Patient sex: M
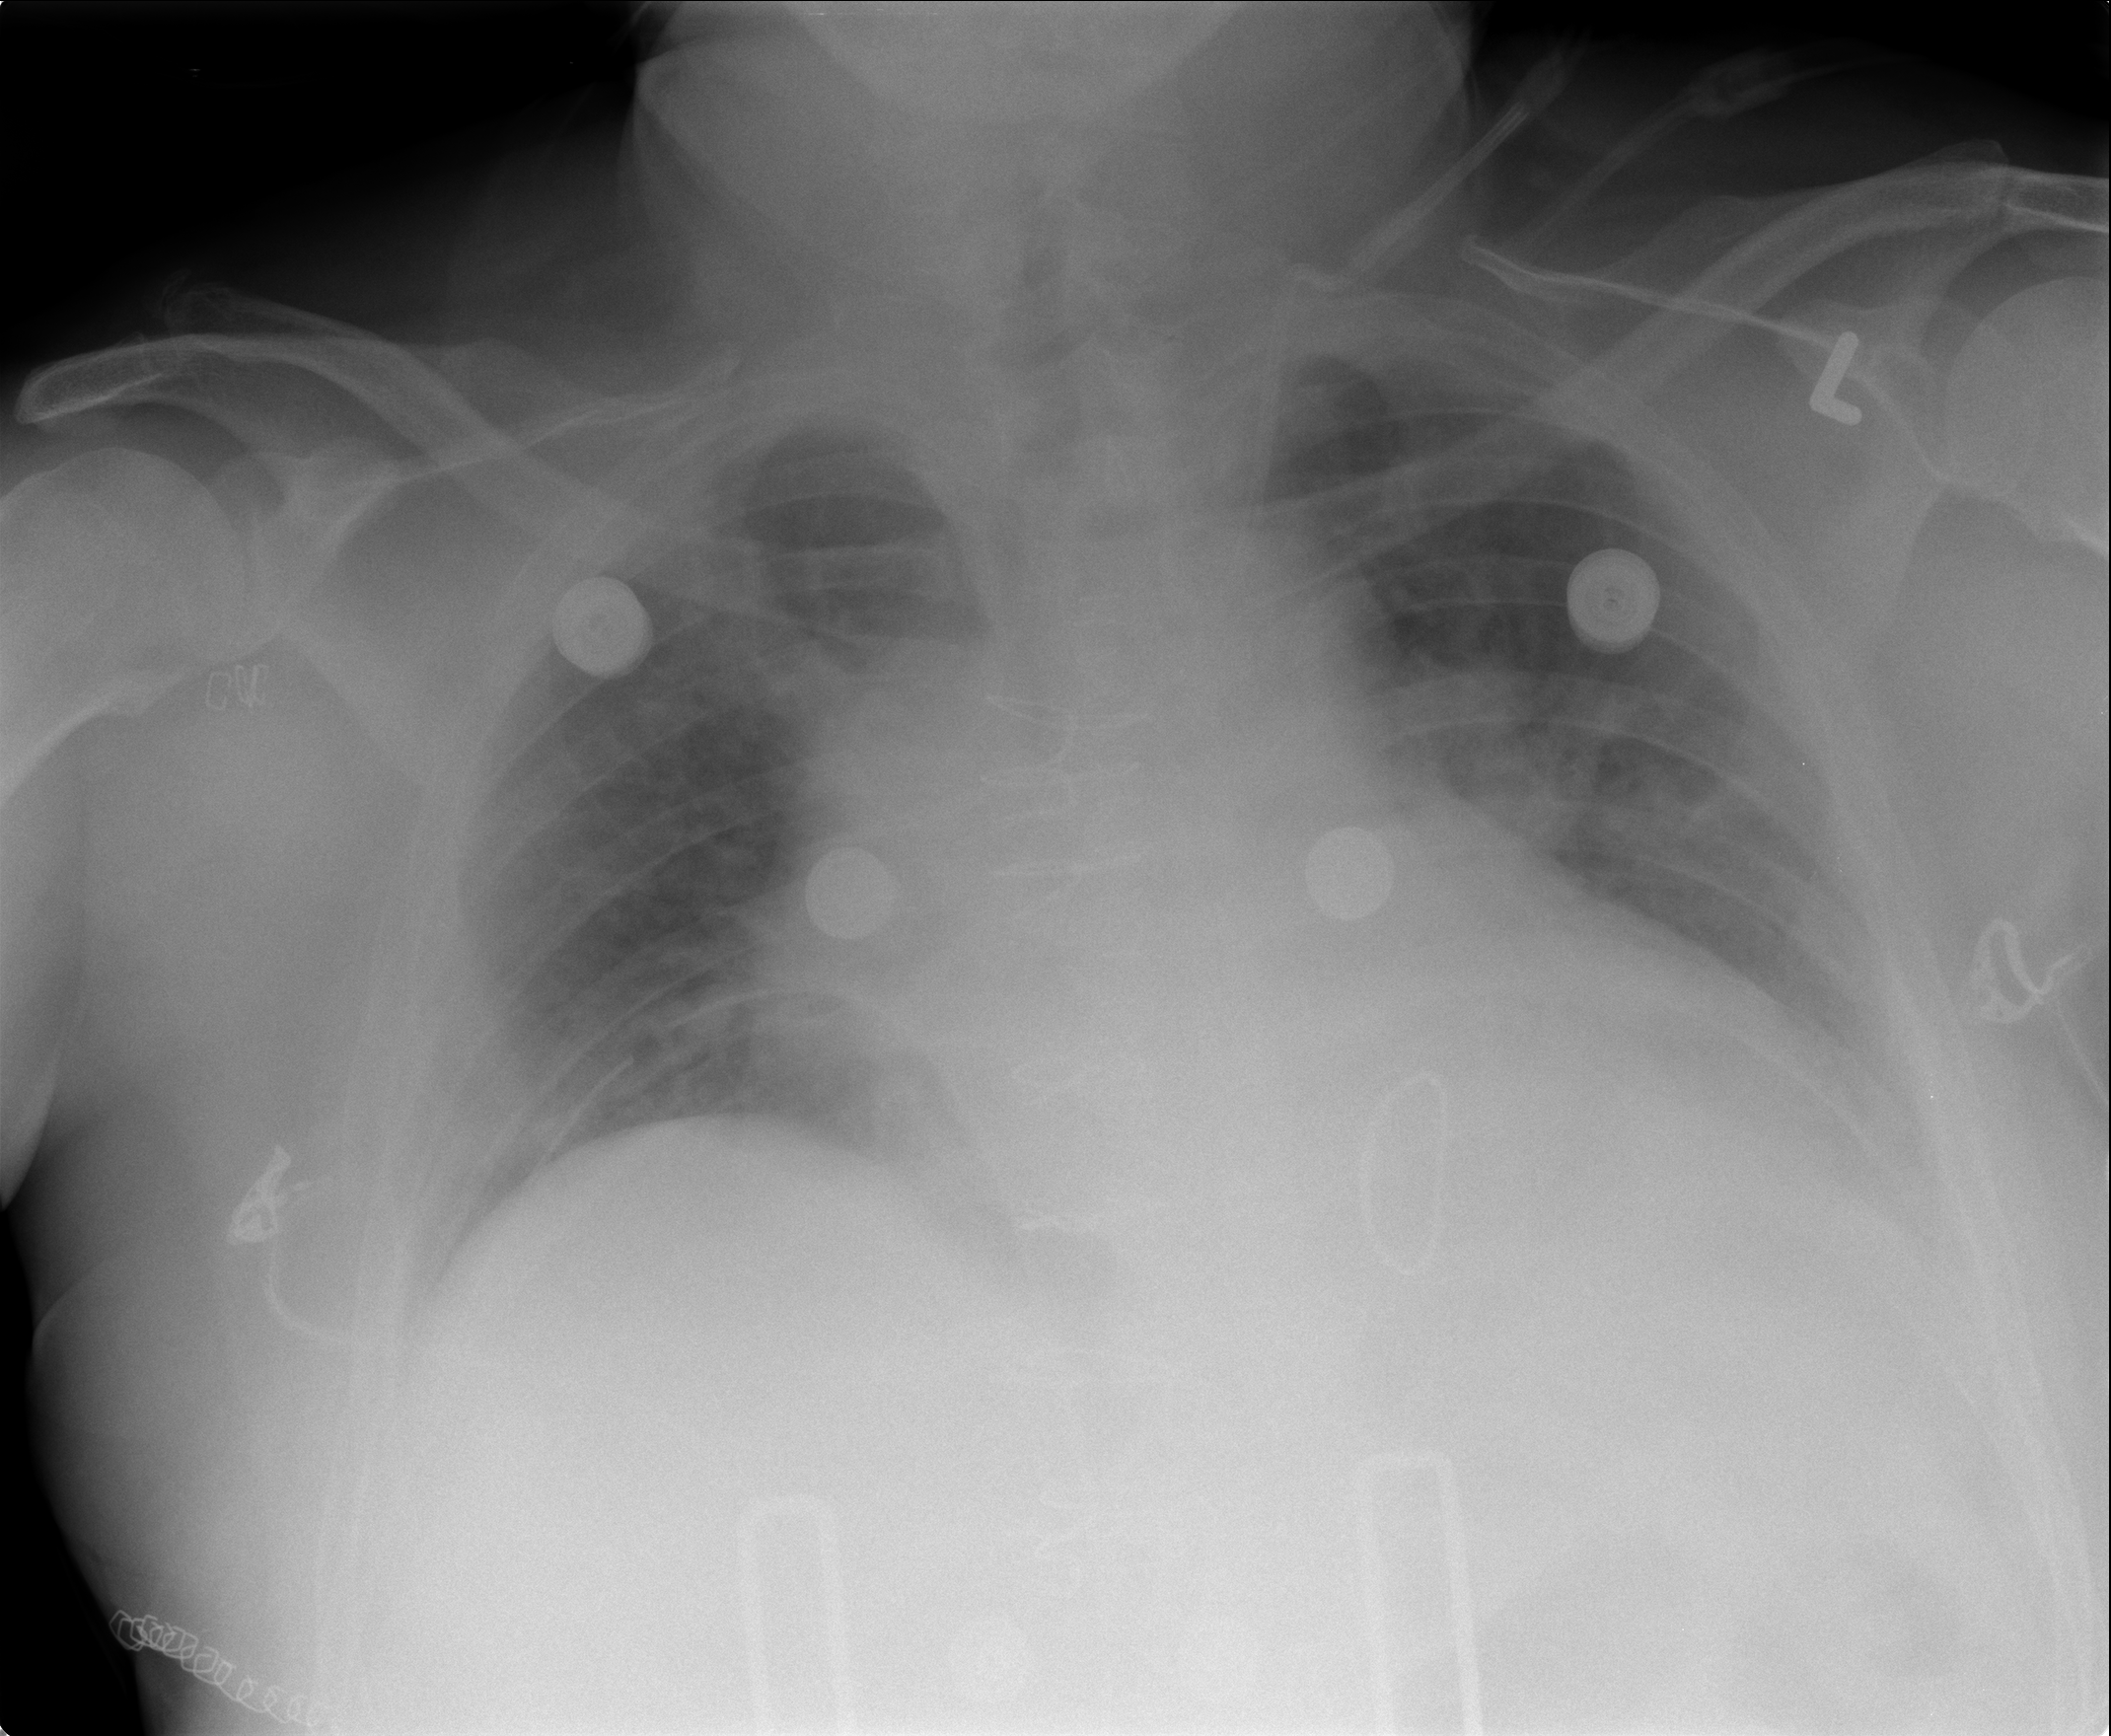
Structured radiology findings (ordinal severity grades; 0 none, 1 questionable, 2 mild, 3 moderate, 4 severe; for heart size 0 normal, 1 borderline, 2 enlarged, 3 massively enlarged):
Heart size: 3
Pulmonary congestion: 2
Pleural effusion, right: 1
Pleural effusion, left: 2
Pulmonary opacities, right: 1
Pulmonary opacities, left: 1
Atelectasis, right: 2
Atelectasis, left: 2